Interaction volume radius: 10 \u00c5
Interaction volume height: 30 \u00c5
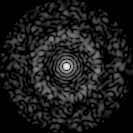
Disorder parameter: 0.8255